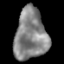
Tissue: lung
Cell type: Endothelial cells
Senescence score: 0.6027
Nuclear area (px): 1610
Mean DAPI intensity: 132.725